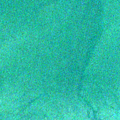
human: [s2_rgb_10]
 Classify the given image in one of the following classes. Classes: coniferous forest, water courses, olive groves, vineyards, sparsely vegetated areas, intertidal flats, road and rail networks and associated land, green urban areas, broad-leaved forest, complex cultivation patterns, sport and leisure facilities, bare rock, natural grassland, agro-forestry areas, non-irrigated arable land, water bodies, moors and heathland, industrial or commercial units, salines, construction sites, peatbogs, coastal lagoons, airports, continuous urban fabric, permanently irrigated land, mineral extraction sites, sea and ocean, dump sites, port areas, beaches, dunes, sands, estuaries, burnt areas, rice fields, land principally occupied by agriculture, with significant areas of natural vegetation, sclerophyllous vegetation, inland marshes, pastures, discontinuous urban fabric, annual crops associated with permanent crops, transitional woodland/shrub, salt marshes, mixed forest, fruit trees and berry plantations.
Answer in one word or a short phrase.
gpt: sea and ocean